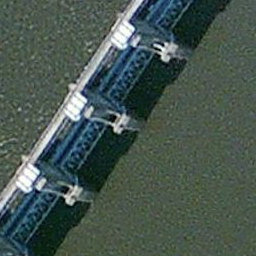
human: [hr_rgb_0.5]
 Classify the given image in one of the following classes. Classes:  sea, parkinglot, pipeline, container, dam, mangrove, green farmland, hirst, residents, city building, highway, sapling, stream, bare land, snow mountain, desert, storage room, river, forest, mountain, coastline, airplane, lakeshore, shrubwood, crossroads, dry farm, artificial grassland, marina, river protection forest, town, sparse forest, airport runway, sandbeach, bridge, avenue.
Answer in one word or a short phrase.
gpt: dam